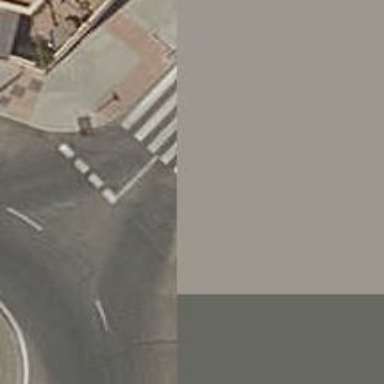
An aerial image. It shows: Uncontrolled road crossing.